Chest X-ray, AP view. Patient: 39 years old, sex M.
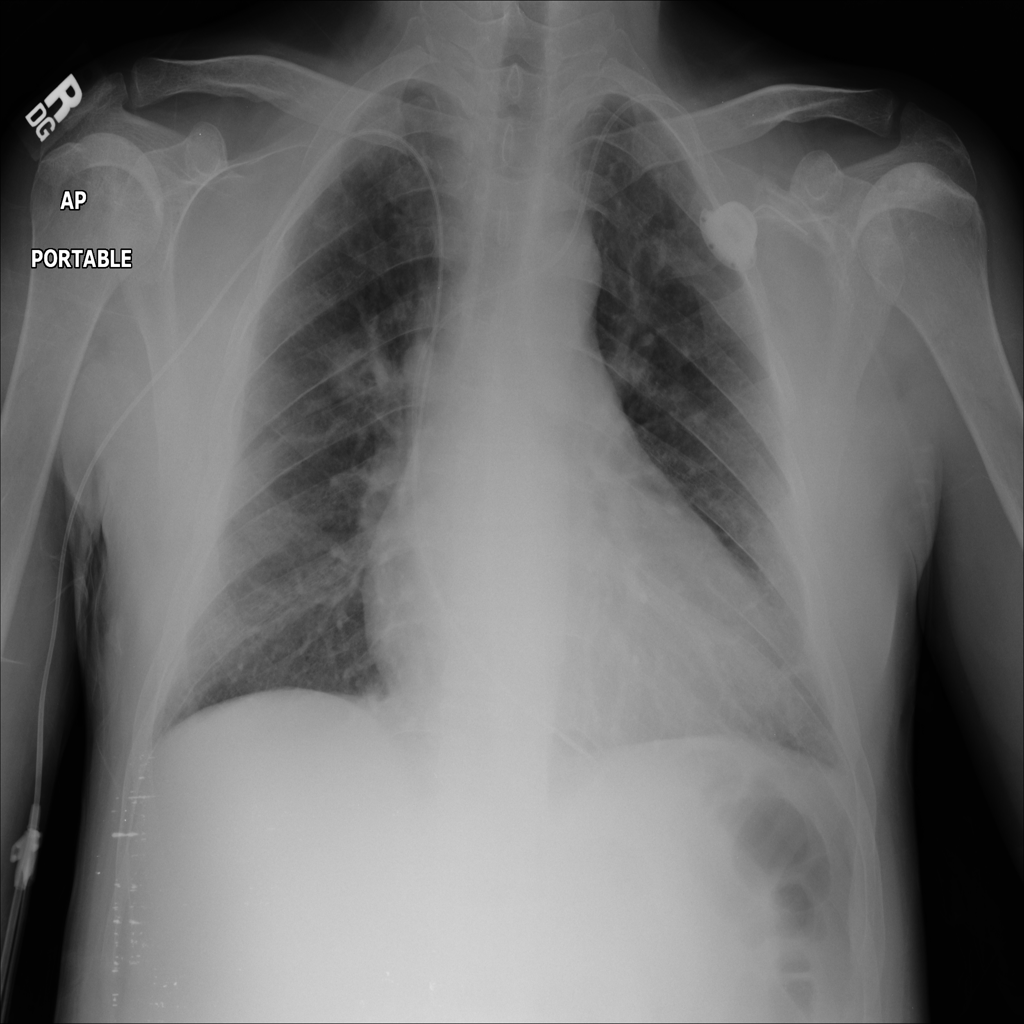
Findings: Consolidation